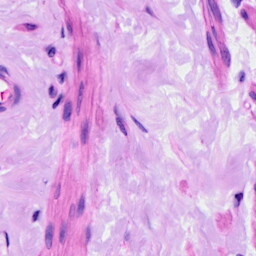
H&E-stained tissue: Ovarian